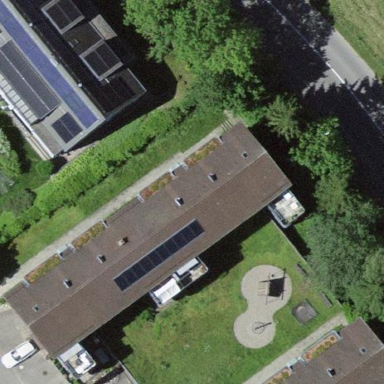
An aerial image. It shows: Residential building.